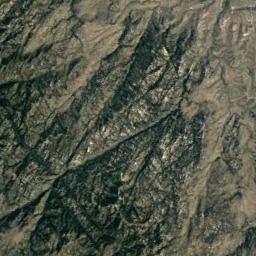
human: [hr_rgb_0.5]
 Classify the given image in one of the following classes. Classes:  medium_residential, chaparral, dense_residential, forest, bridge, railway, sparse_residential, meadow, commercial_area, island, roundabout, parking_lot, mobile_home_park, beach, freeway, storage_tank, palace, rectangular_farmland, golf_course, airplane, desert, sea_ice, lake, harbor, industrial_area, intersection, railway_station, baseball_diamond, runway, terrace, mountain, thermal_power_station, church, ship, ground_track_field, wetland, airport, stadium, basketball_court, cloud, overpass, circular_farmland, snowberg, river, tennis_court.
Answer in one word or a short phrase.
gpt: mountain